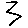
Label: zigzag